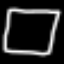
Label: square